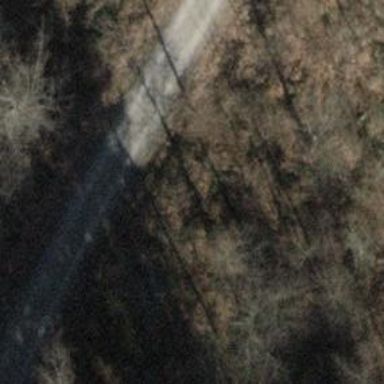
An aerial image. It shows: Pipeline marker.